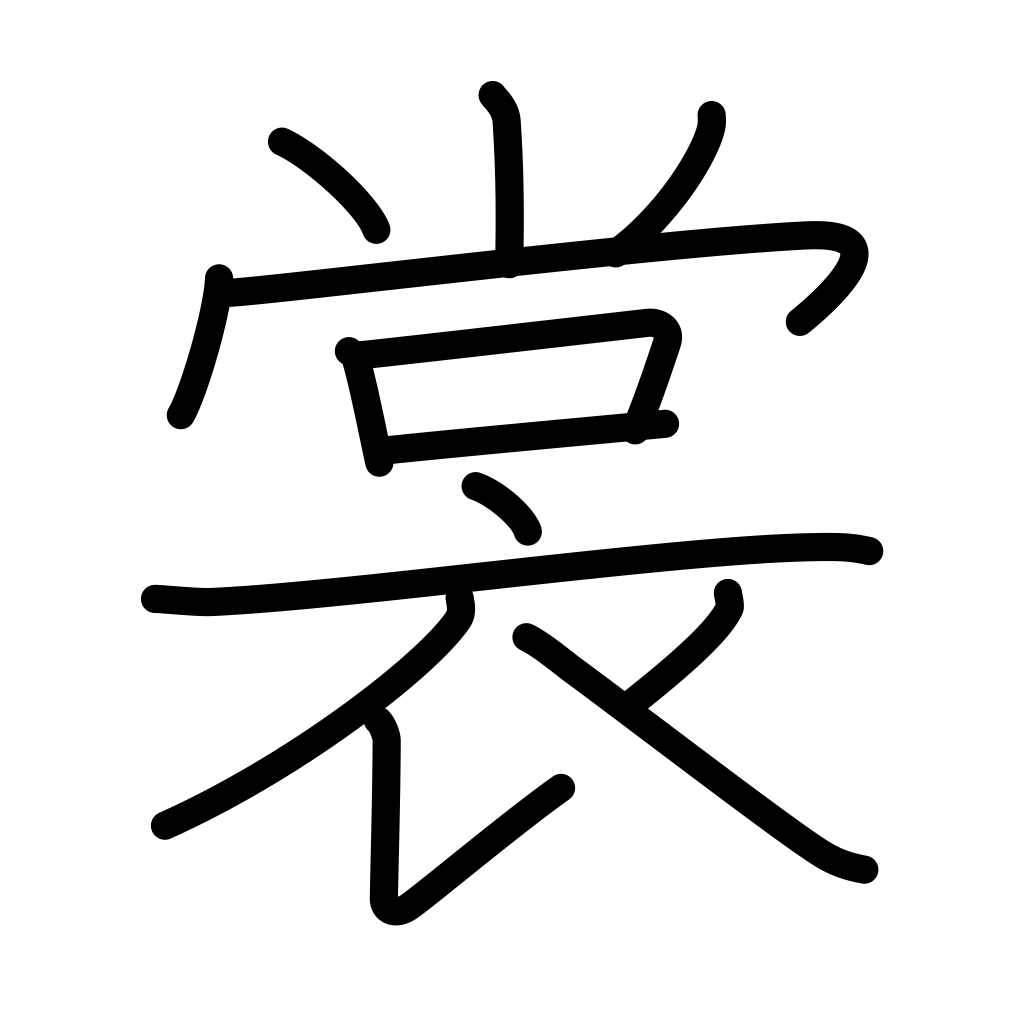
Meaning: skirt